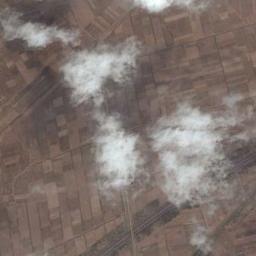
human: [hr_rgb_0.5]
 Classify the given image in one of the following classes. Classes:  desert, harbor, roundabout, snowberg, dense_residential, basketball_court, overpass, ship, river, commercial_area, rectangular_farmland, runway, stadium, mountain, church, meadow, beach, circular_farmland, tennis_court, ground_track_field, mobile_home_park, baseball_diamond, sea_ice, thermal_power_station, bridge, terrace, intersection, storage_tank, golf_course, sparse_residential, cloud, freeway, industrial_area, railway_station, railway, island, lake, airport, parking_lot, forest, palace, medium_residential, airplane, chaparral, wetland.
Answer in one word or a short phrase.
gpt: cloud